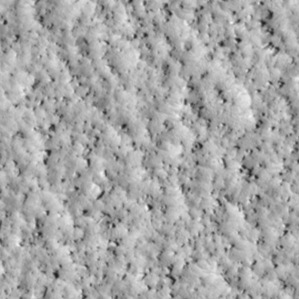
Label: non_frost